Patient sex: M
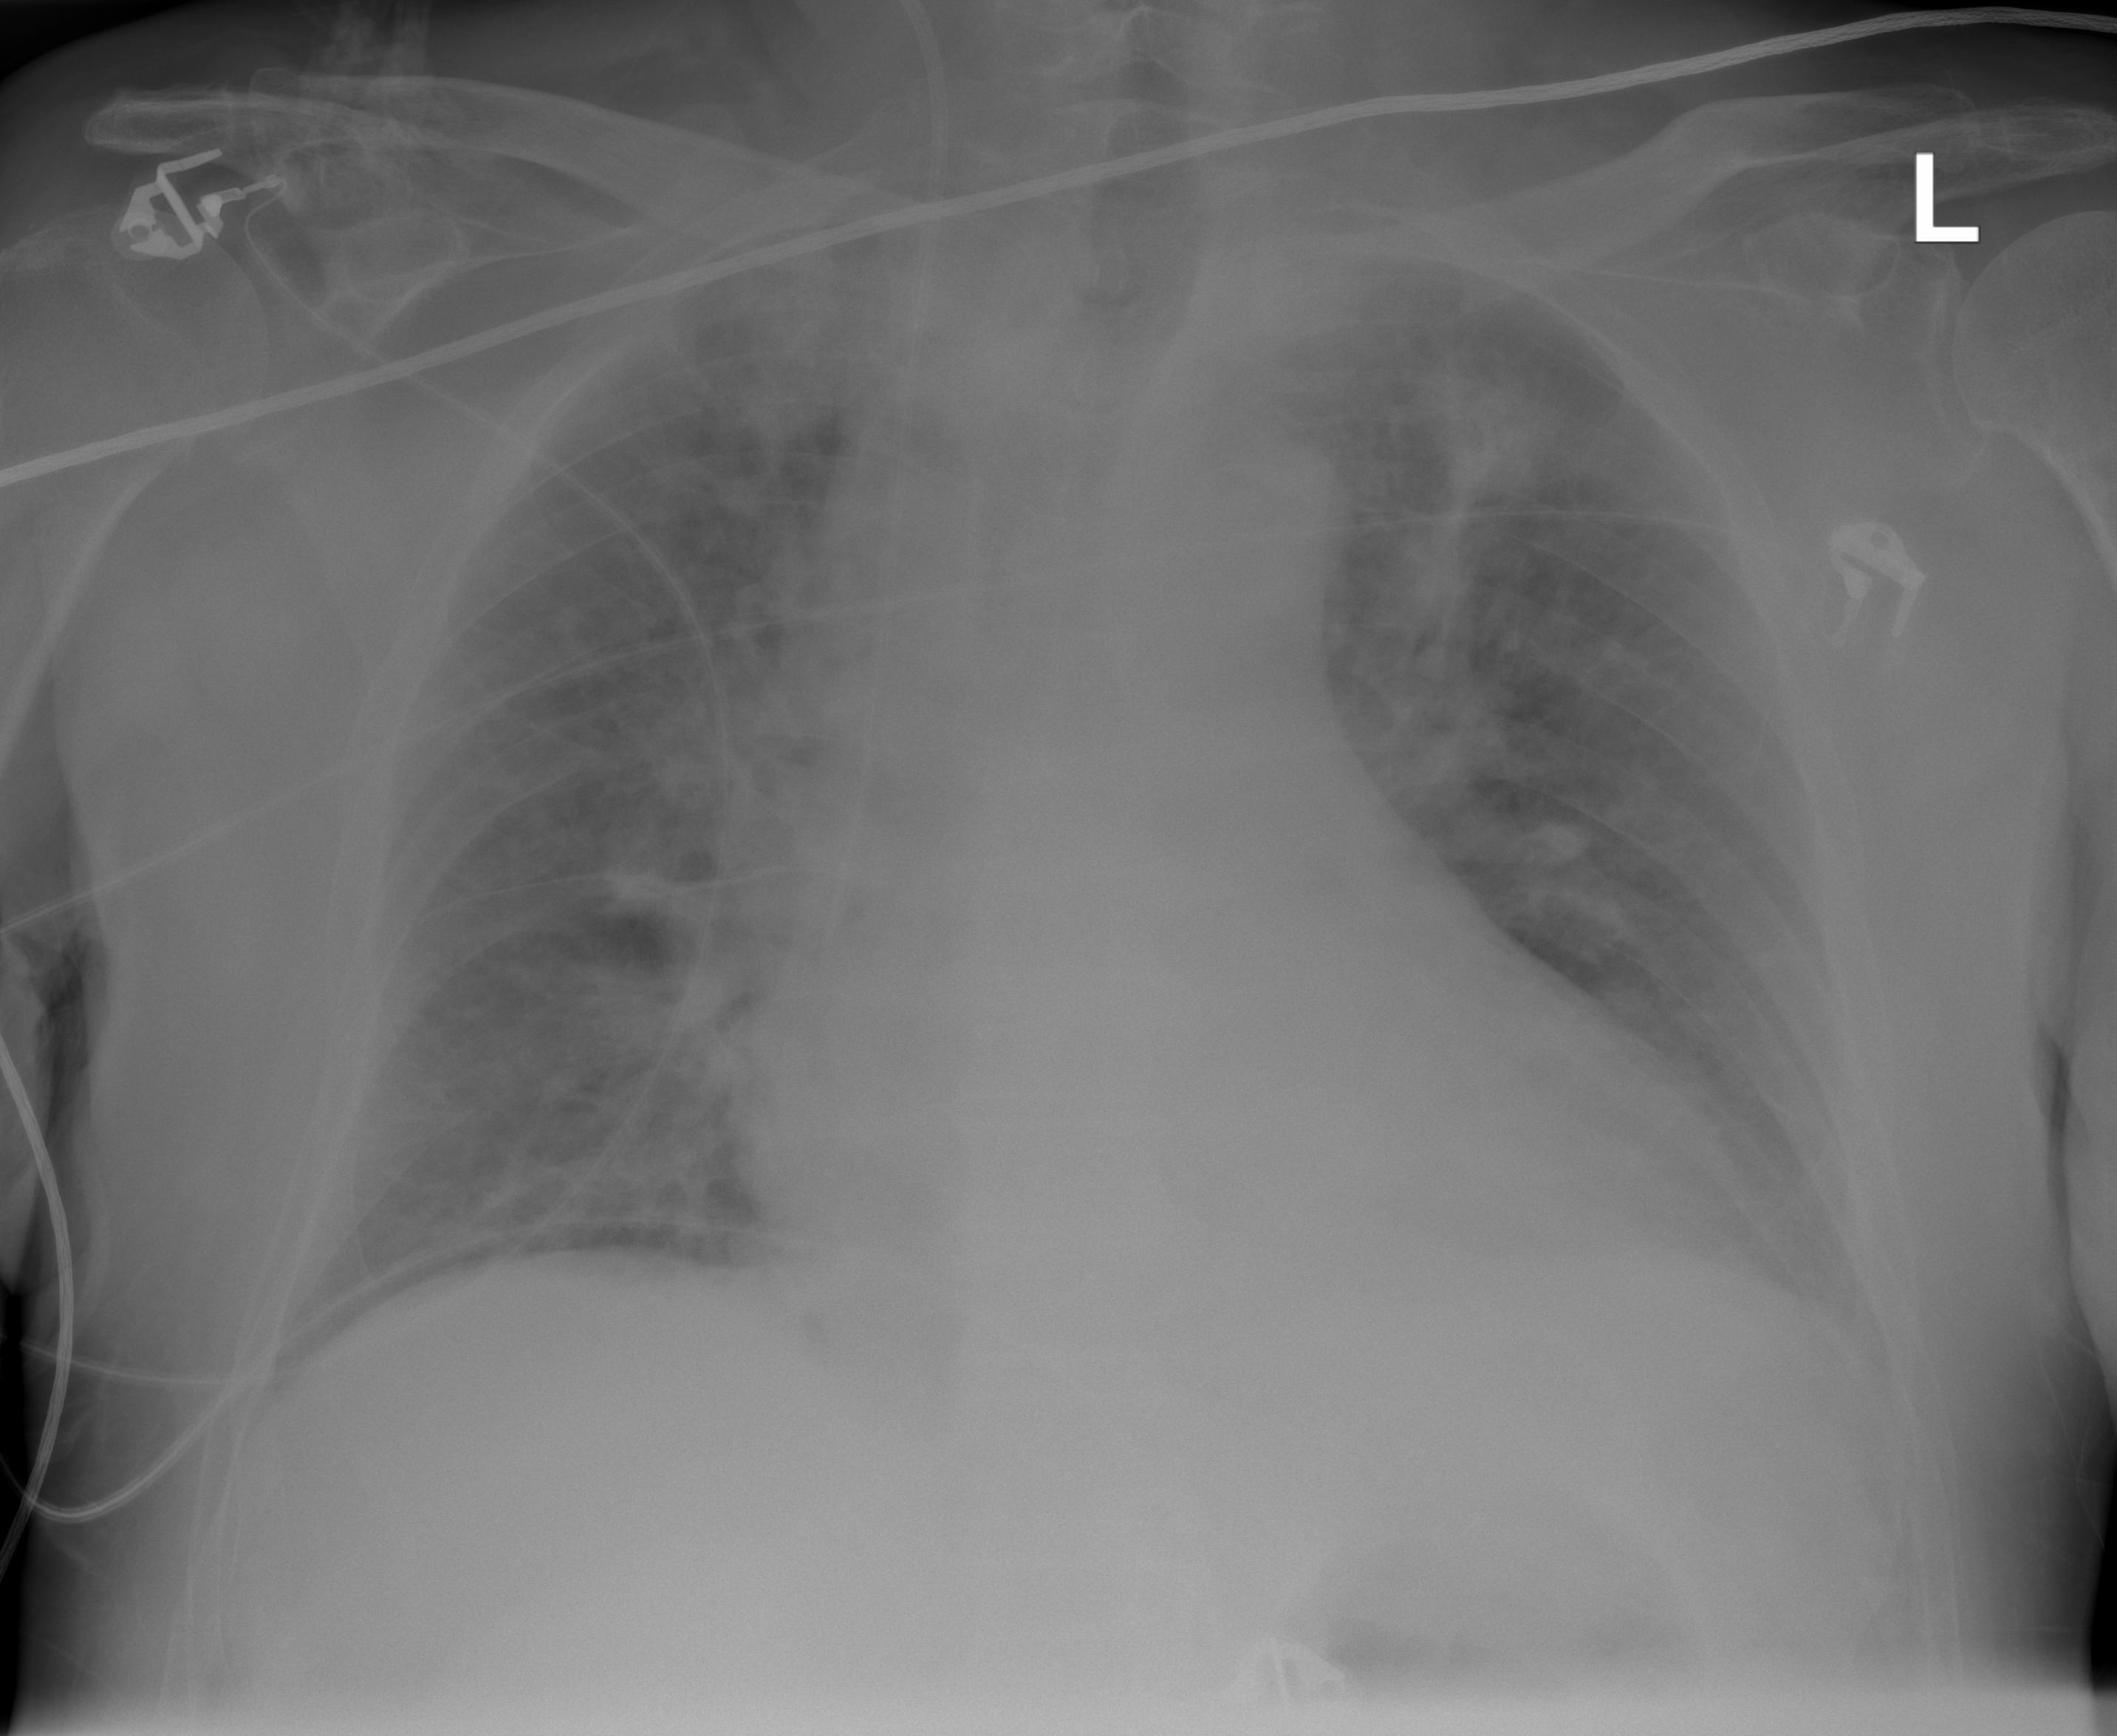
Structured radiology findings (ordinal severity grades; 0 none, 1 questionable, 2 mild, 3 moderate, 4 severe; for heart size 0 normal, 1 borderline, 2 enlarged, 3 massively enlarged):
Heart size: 2
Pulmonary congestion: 2
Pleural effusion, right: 0
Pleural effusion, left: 2
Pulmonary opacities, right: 2
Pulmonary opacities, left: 2
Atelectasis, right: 0
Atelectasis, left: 0